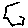
Label: hexagon